Question: I have an interesting problem/question and i'm not sure if it is even doable. So I have a custom header view for regular UITableView. But it's transparent and it doesn't fill fill table width. So it displayed properly when table is scrolled and this header view is displayed above cell content (sticked to the top). But when same header is displayed between two sections down - it looks ugly, because it's transparent and it's either displayed above black rectangle or above table background.
I was wondering is there way to customize header view for when it's stick to the top and when it's not. Or... may be it's possible to specify what needs to be displayed underneath header view when it's between sections. Something like sectionSeparatorView?

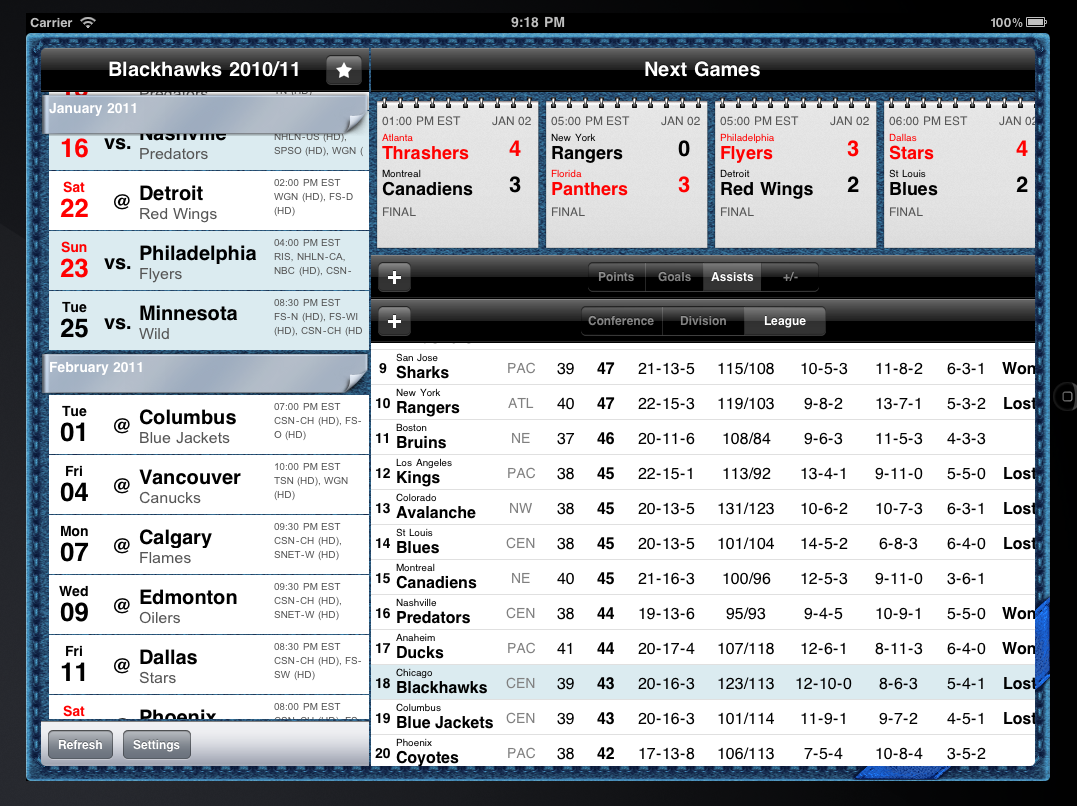
Answer: Basically the best solution for my problem was to define some kind of background for the UITableViewController. It was provided in comments to the original post, and unfortunately author didn't put it as separate answer so I could not award bounty to him.